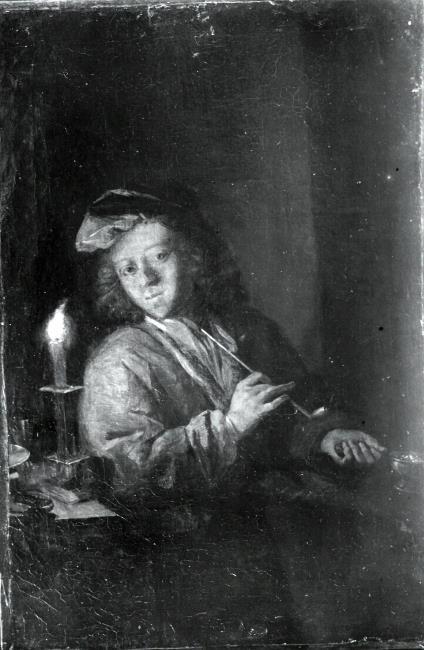
Title: Young man with pipe and brazier sitting at a burning candle
Artist: Arnold Boonen
Earliest date: 1697
Latest date: 1697
Genre: painting
Iconography: Tobacco
Keywords: genre, one human figure, young man, beret, pipe, candle-lighting, candlestick, fire pot